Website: home-depot
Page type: account-selection
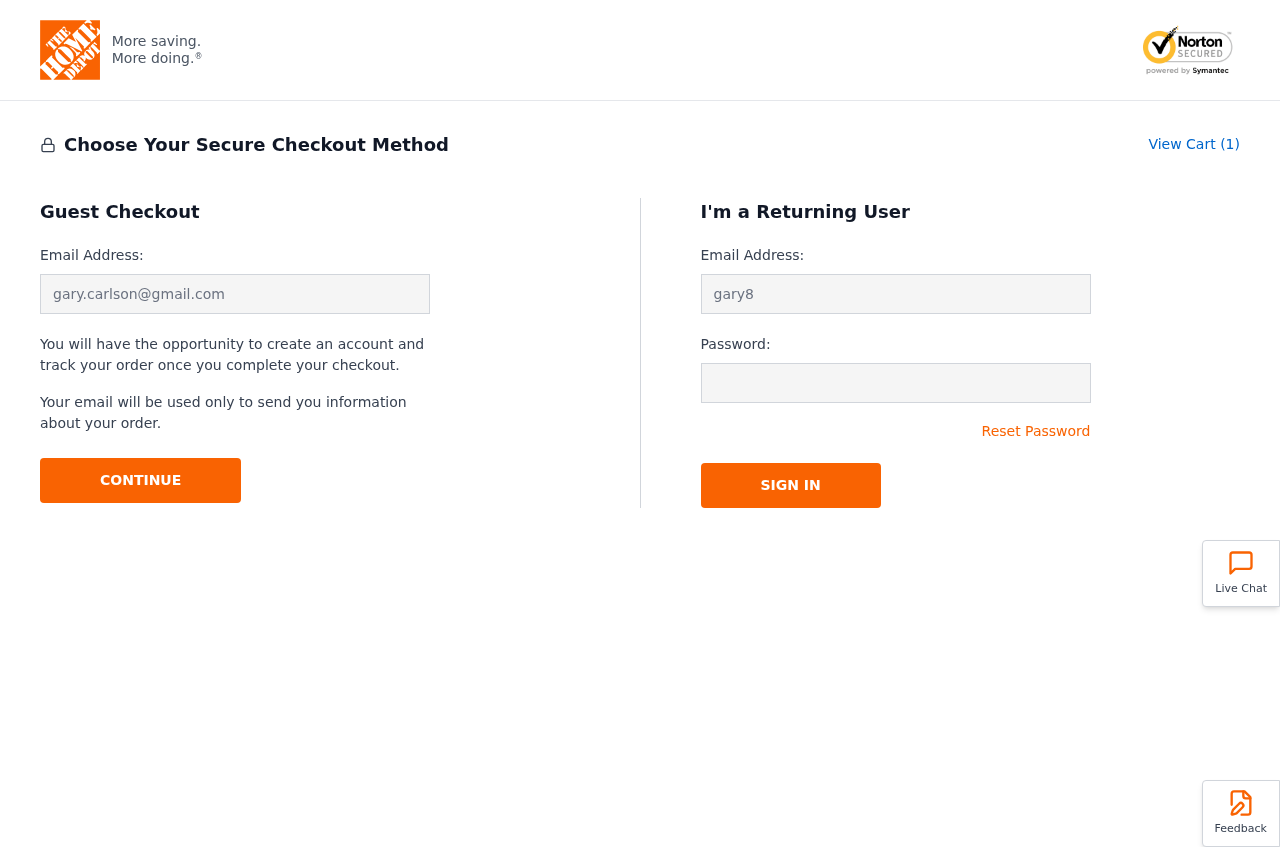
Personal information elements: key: PII_EMAIL
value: gary.carlson@gmail.com
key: PII_LOGIN_USERNAME
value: gary8050
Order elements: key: ORDER_NUM_ITEMS
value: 1